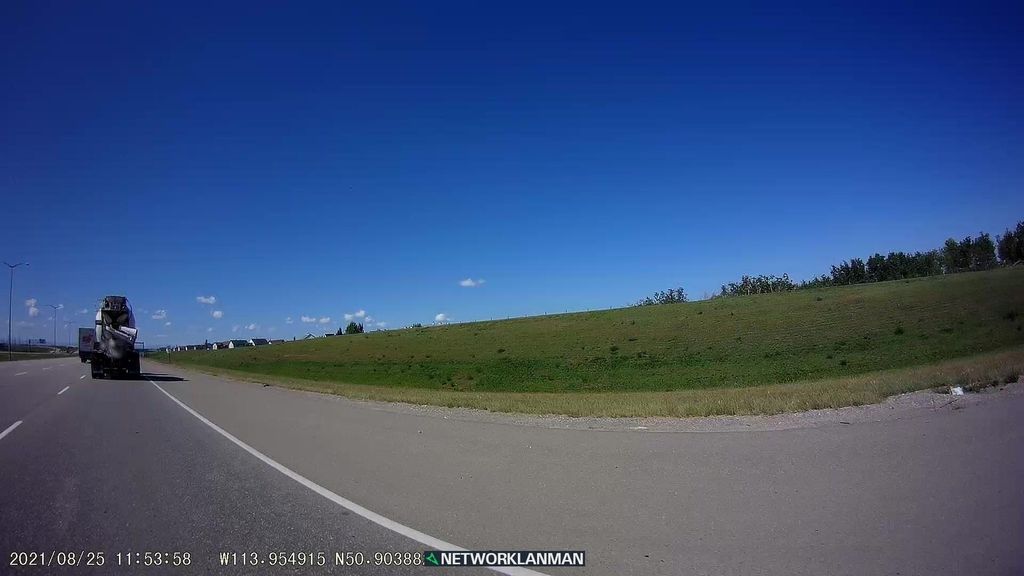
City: calgary